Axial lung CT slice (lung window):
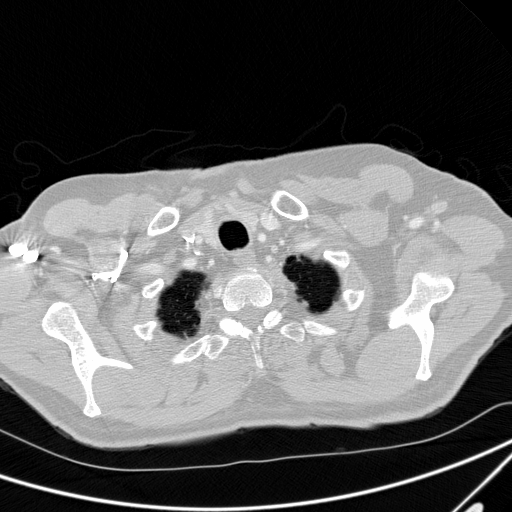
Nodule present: no